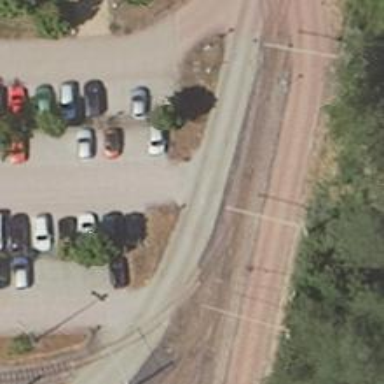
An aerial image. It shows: Railway switch with turnout to the right.